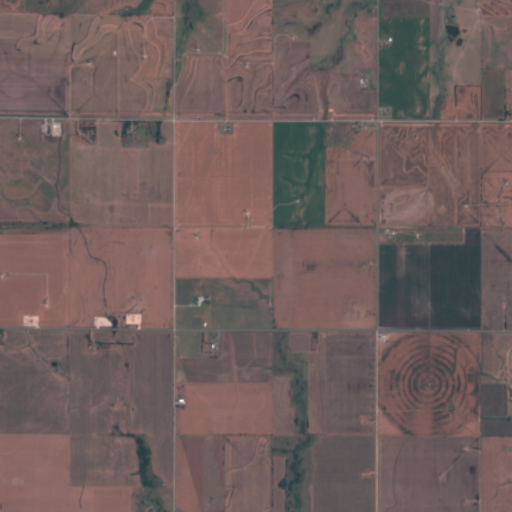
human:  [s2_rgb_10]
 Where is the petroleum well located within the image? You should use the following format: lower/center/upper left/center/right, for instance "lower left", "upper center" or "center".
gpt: The petroleum well is located in the lower right of the image.
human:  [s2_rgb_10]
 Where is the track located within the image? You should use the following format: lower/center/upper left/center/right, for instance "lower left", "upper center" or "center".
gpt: There is no track in the image.